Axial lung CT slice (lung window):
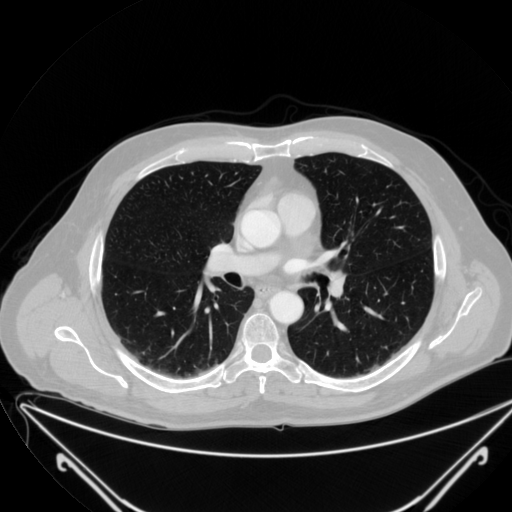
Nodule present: no